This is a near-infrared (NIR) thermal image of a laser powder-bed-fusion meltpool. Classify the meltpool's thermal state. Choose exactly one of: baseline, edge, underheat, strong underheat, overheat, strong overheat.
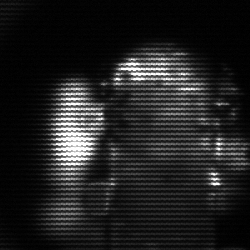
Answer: strong underheat